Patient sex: M
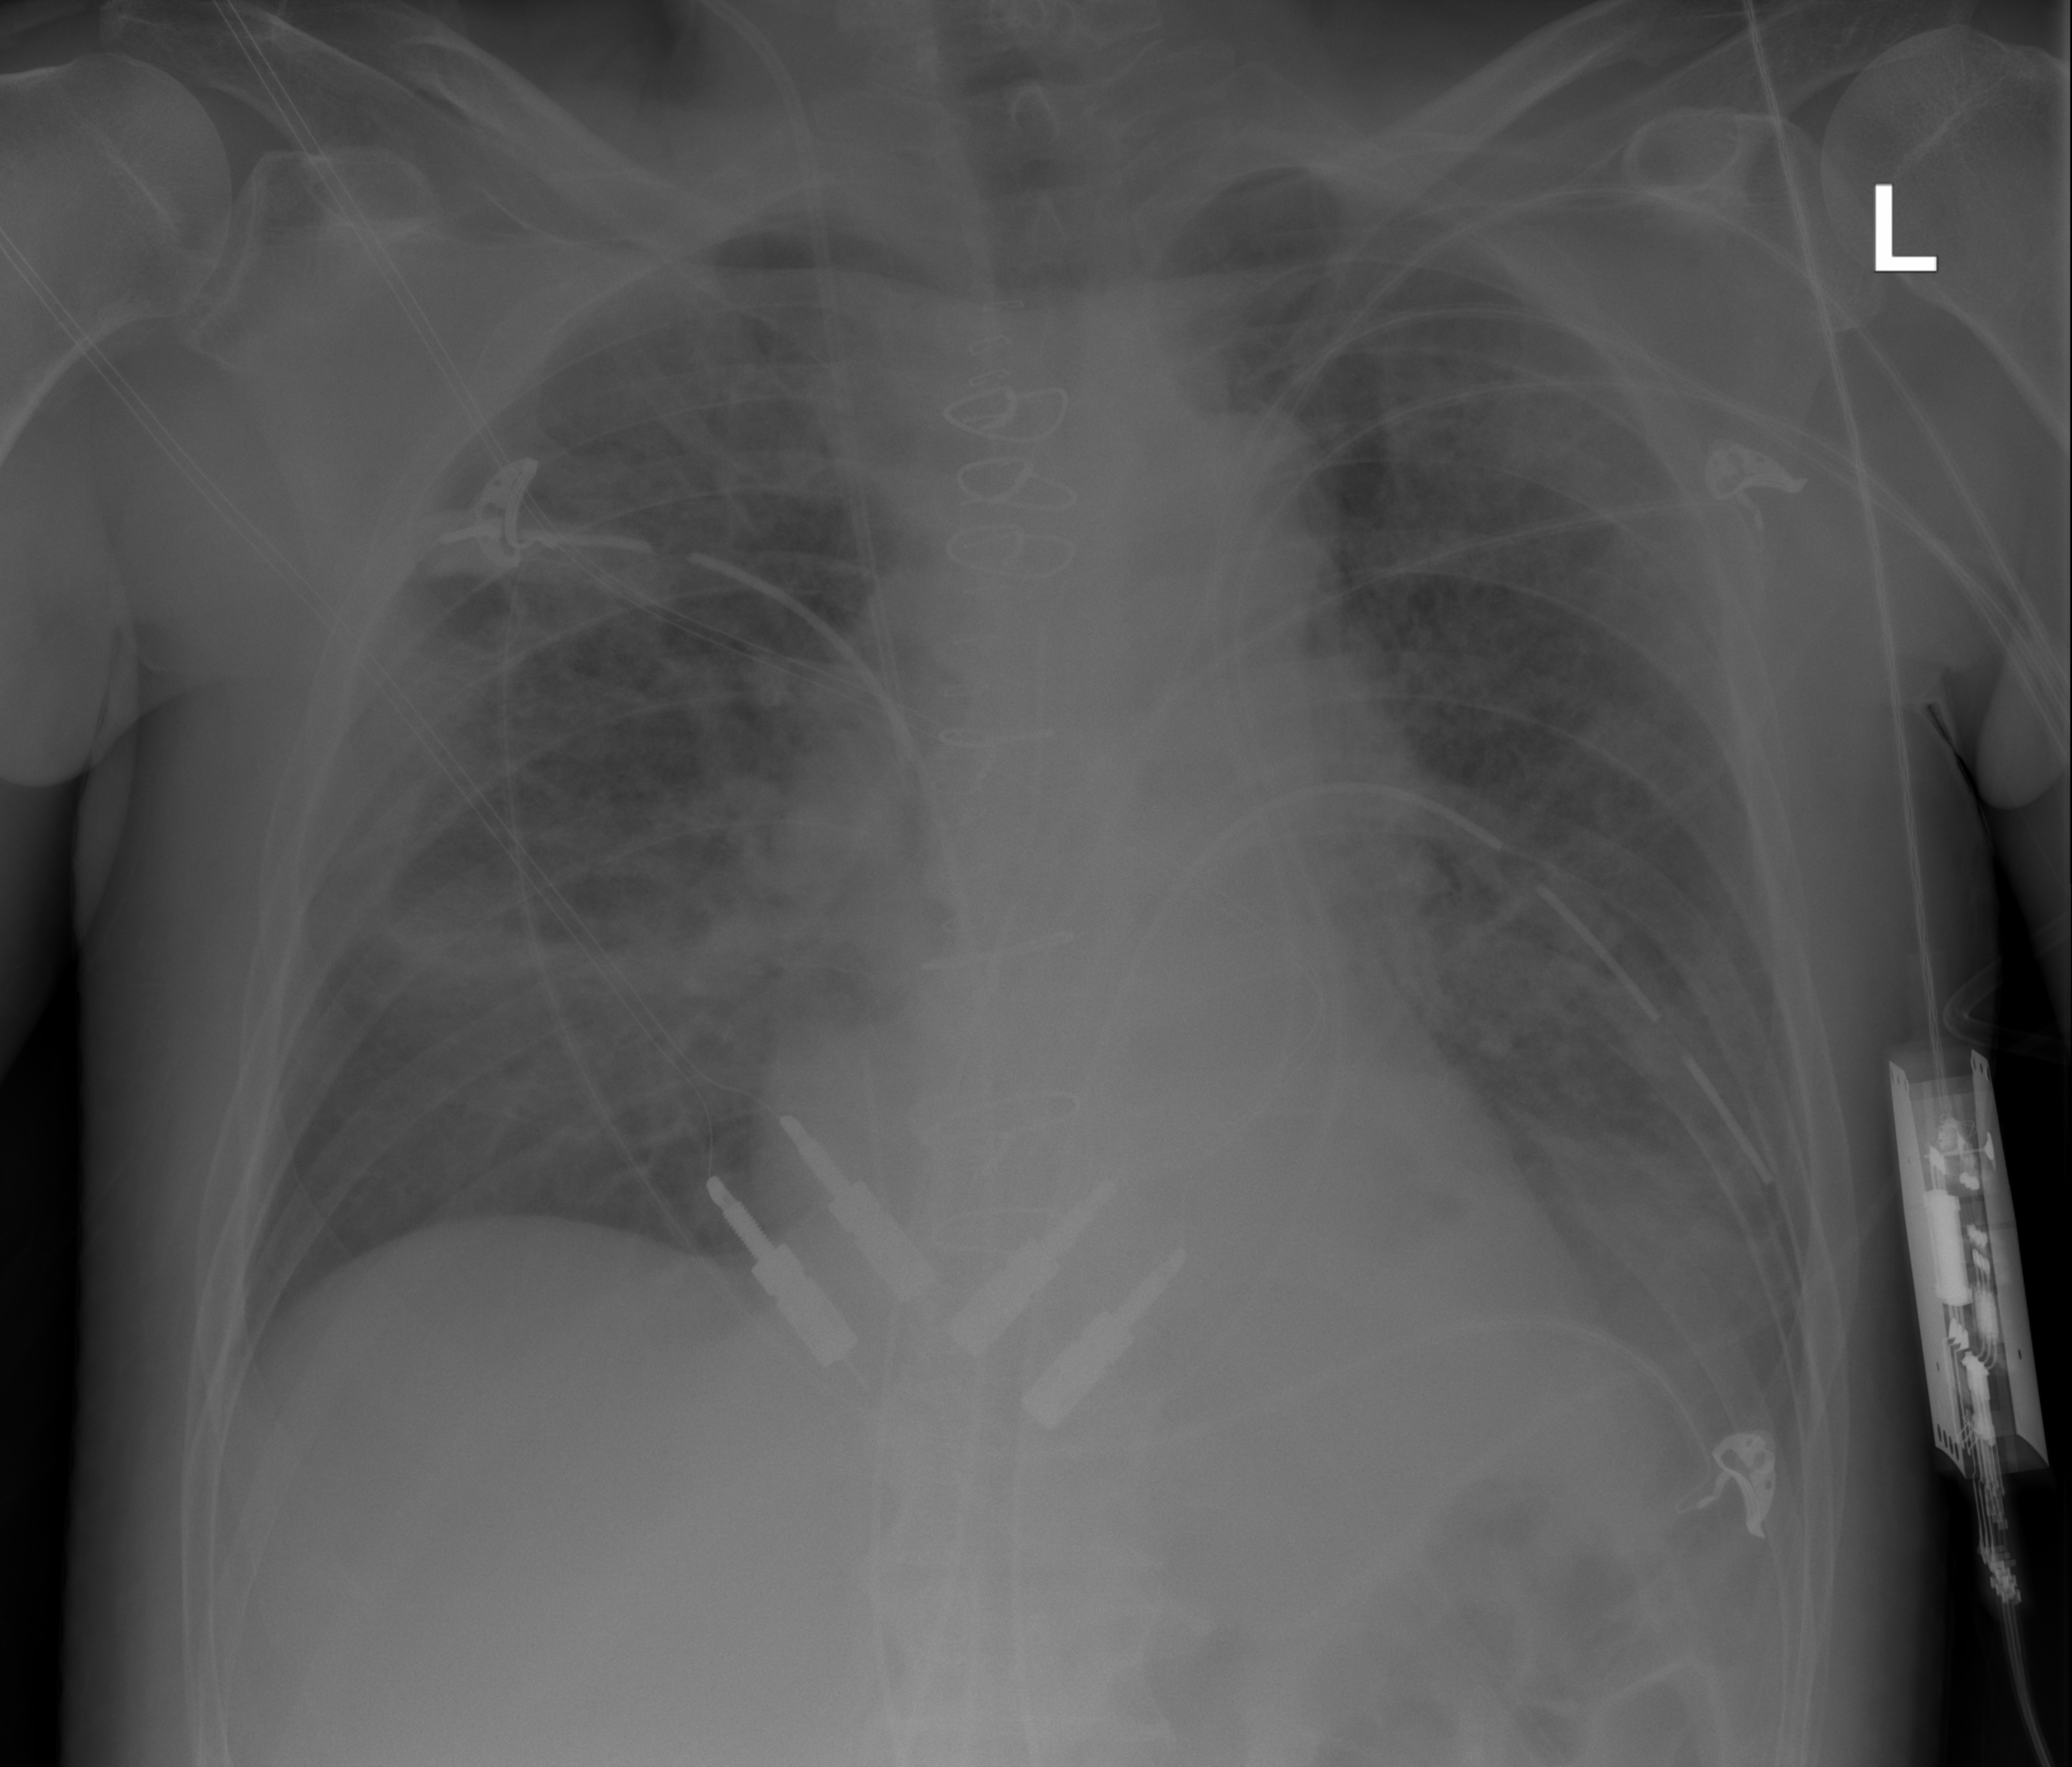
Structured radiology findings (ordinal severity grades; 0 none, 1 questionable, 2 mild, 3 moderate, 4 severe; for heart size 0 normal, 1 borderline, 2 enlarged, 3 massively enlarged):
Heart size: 0
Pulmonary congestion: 2
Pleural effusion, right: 0
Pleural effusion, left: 0
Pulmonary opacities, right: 2
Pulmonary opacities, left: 0
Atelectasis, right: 2
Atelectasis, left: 2